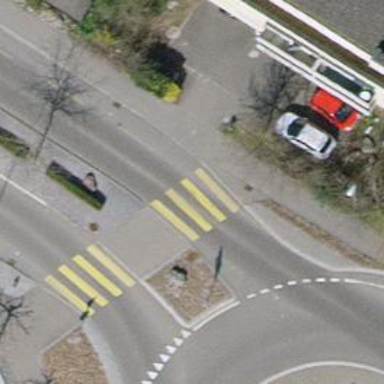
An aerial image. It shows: Traffic calming island.